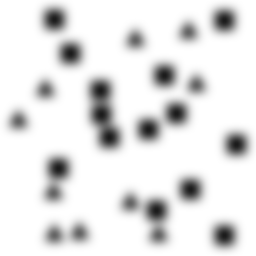
Squares: 14
Triangles: 10
Stars: 0
Total shapes: 24